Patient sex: M
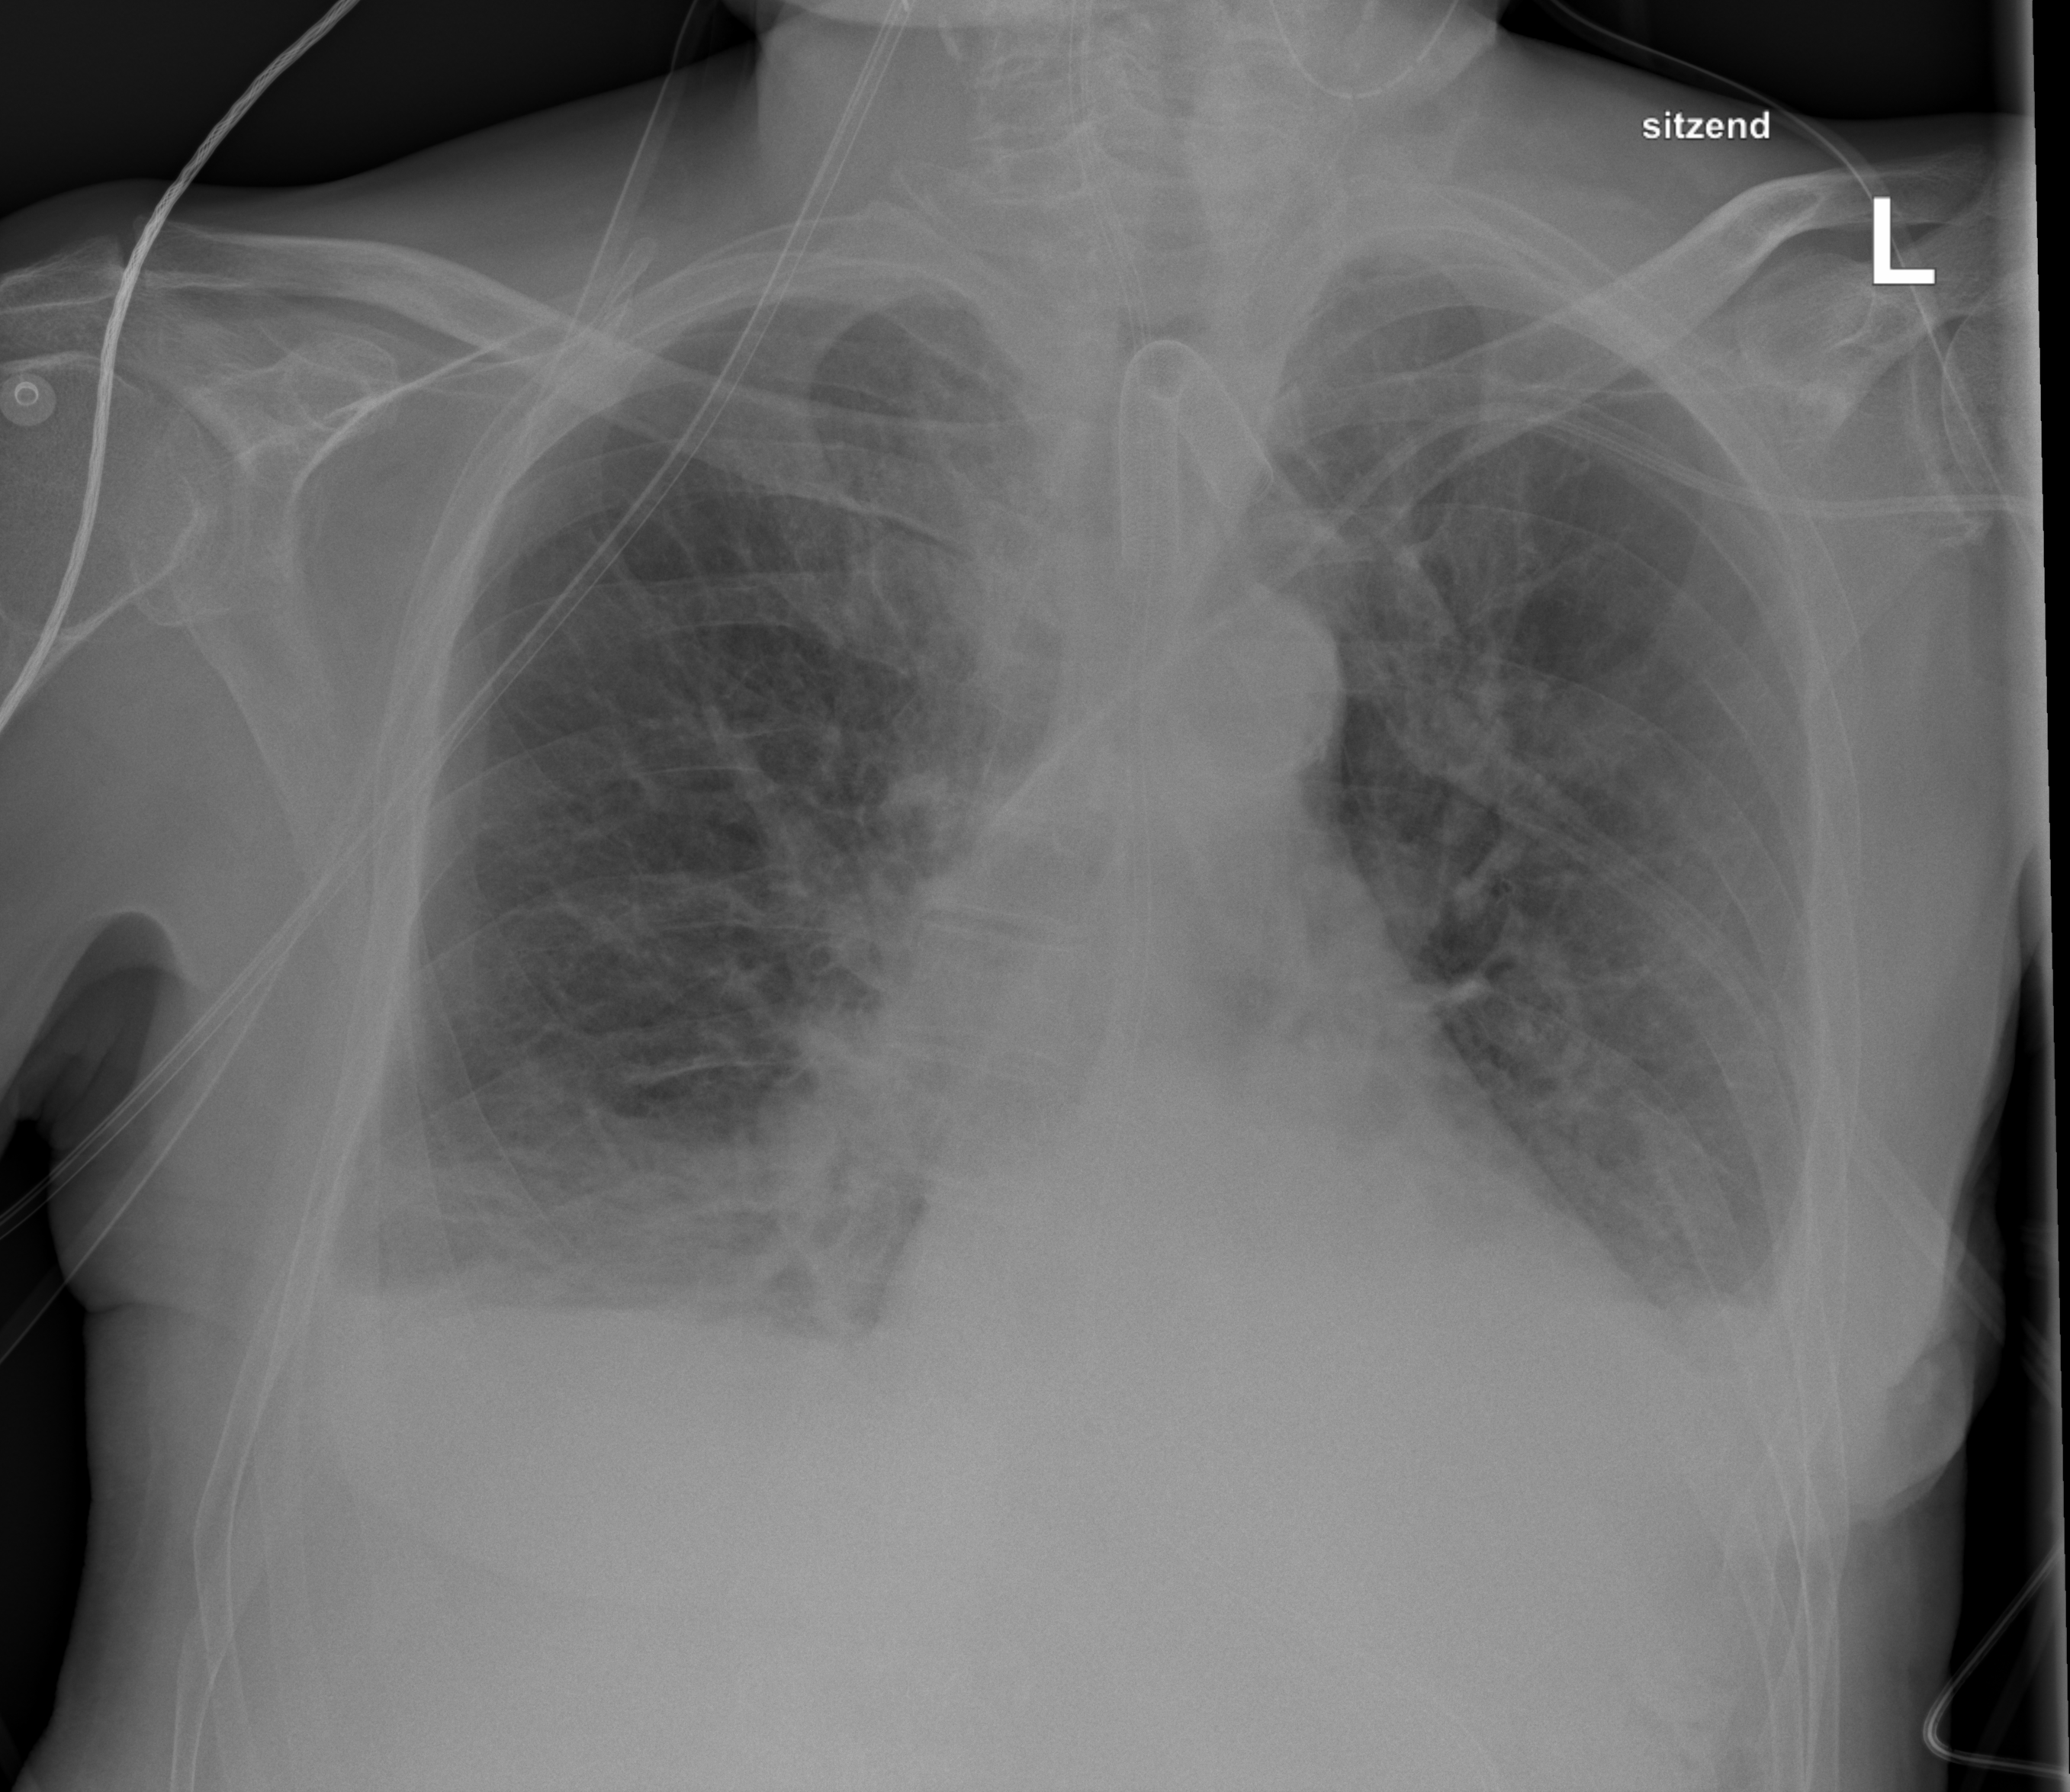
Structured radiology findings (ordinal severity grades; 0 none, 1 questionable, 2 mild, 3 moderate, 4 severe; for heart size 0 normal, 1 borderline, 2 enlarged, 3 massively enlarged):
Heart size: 0
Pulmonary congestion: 0
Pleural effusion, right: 2
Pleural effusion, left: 2
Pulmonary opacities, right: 0
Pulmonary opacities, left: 0
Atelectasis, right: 2
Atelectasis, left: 2